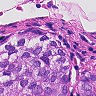
Metastatic tissue present: yes